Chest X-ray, PA view. Patient: 35 years old, sex M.
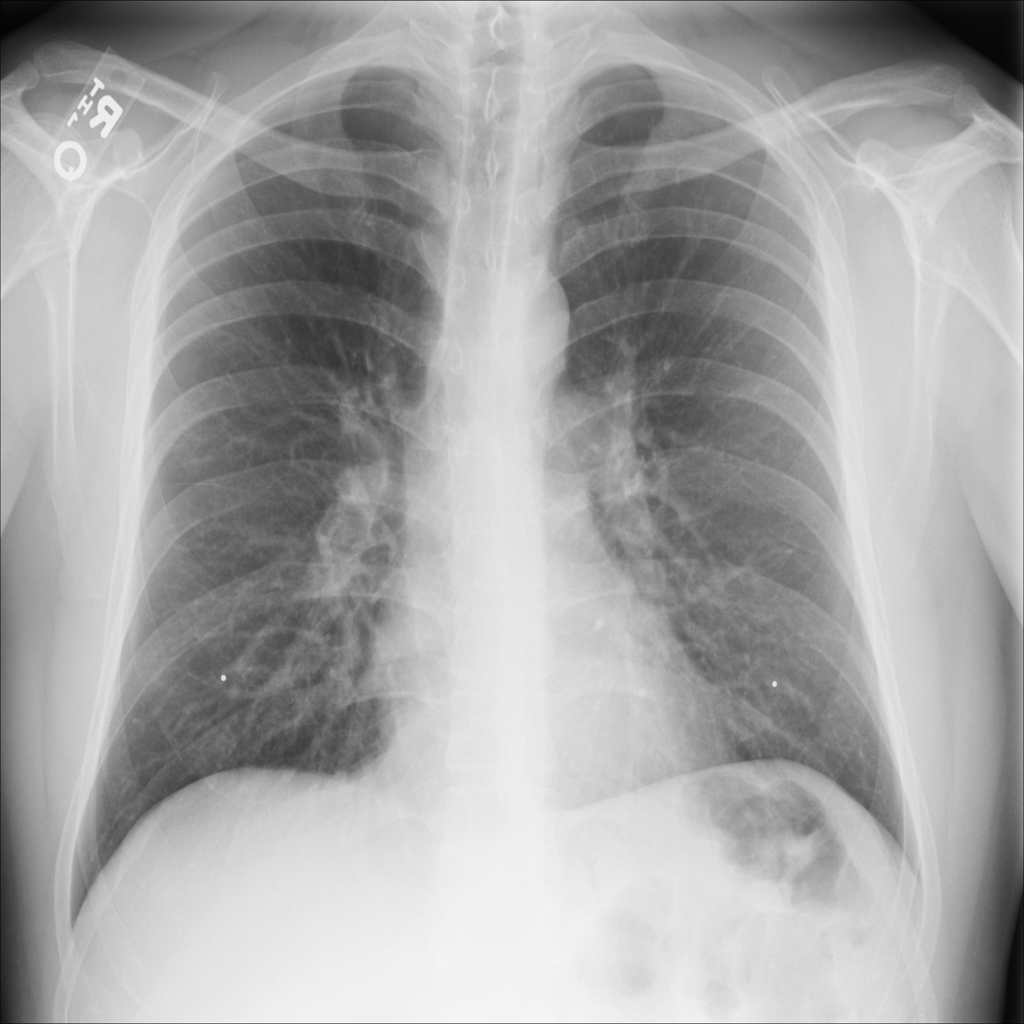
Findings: No Finding